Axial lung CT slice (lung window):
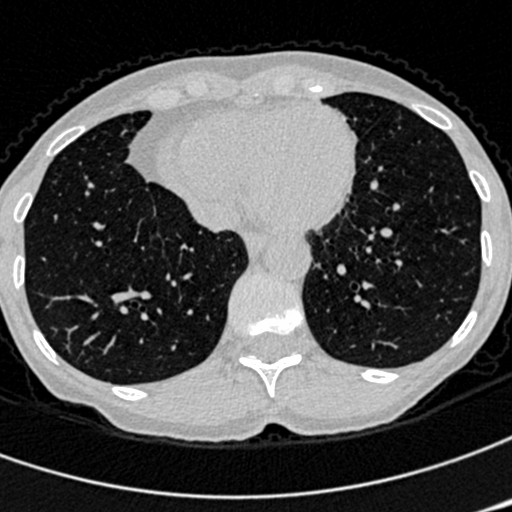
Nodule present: no